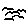
Label: bird